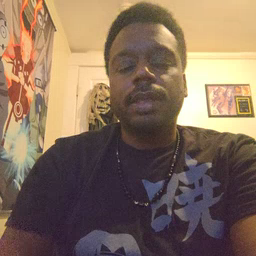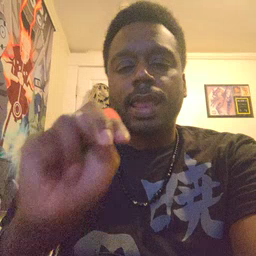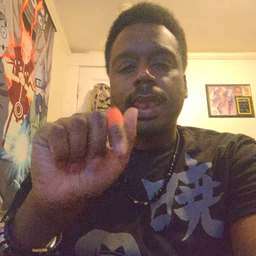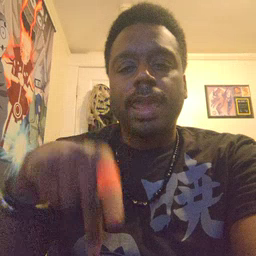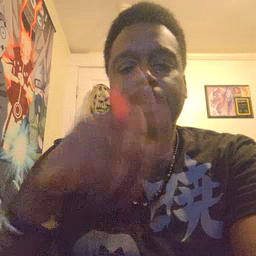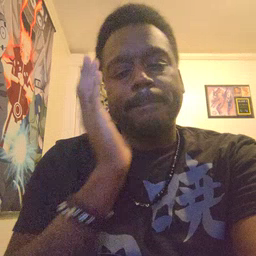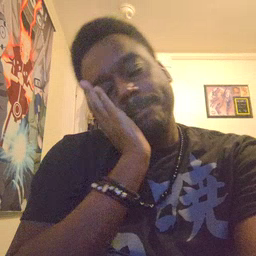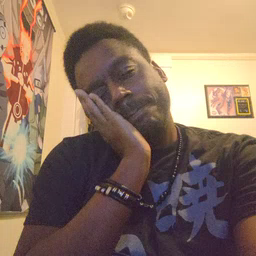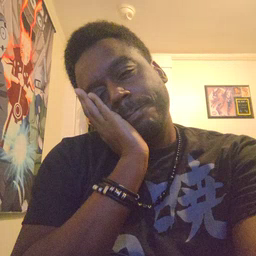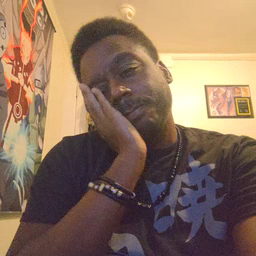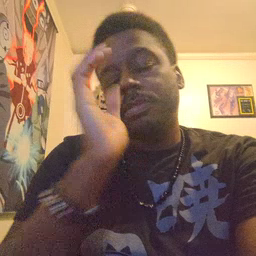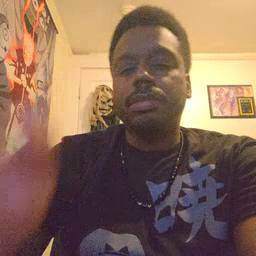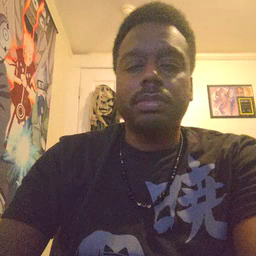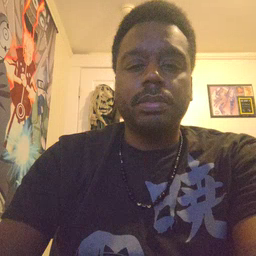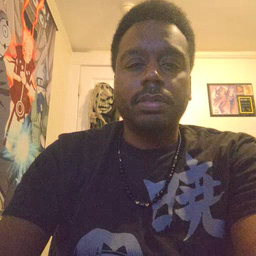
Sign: nap